七年级 · 解析几何
如图, 在数轴上, $A_{1}, P$ 两点表示的数分别是 $1,2, A_{1}, A_{2}$ 到原点的距离相等, $A_{2}, A_{3}$ 到点 $P$ 的距离相等, $A_{3}, A_{4}$ 到原点距离相等, $A_{4}, A_{5}$ 到点 $P$ 的距离相等 $\cdots \cdots$ 依此规律, 若 $A_{1}, A_{2}$, $A_{3}, A_{4}, A_{5}, \cdots, A_{14}$ 都是不同的点, 则点 $A_{14}$ 表示的数是 \$ \qquad \$ .

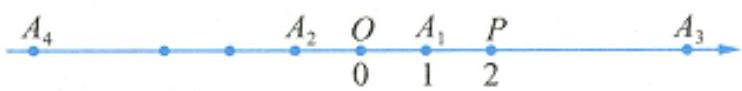
答案: -25